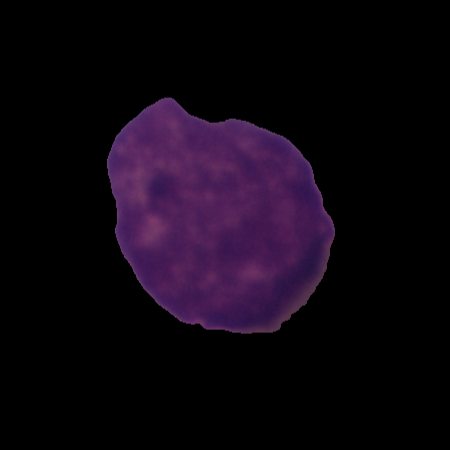
Label: cancer